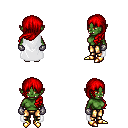
a pixel art fantasy rpg character, female body template, orc, green skin, white cape, gold greaves, red left-swept hairstyle, metal gloves, gold boots, four views (front, back, left, right), 2x2 character sprite sheet, small pixel art, hard edges, no anti-aliasing